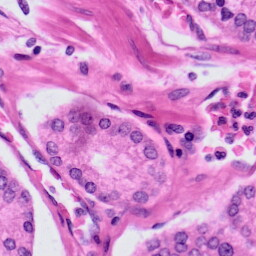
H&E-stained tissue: Prostate